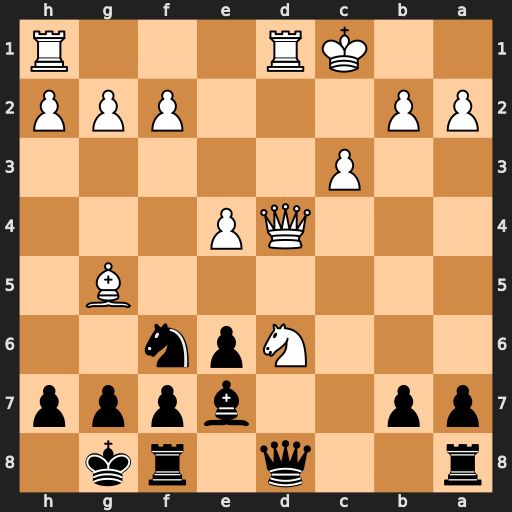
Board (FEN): r2q1rk1/pp2bppp/3Npn2/6B1/3QP3/2P5/PP3PPP/2KR3R
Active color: b
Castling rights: -
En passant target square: -
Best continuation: Qxd6 Qxd6 Bxd6 Rxd6 Nxe4